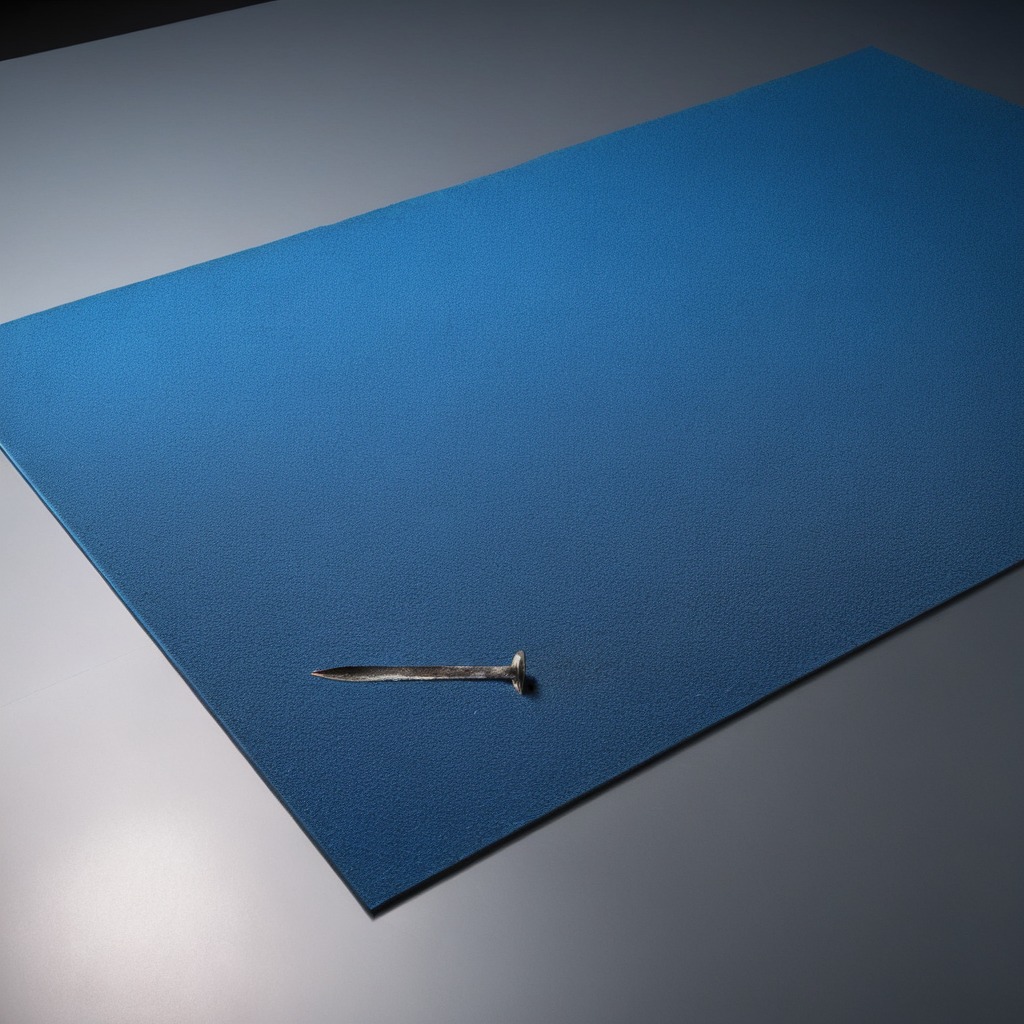
A iron nail lies on the tabletop.